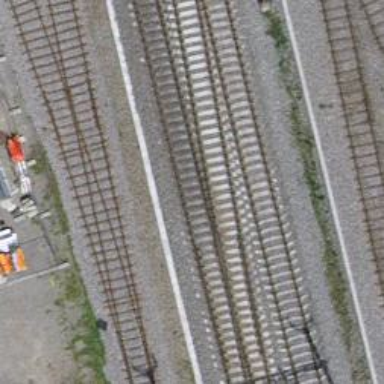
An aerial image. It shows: Electrified rail siding with contact line.